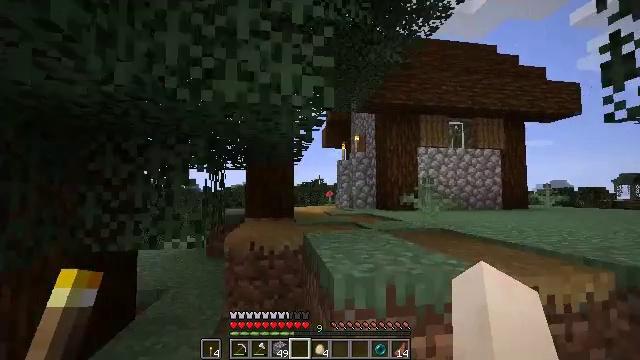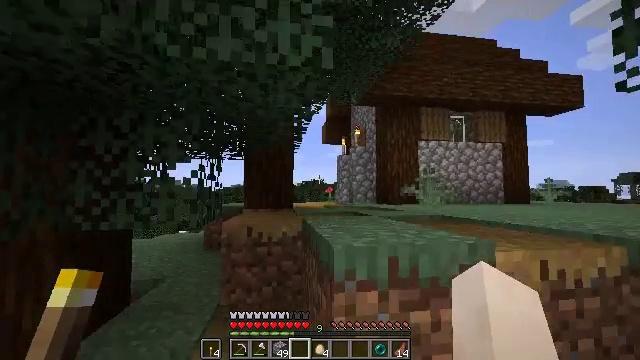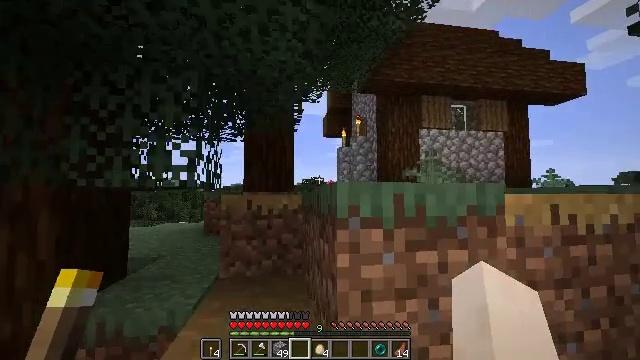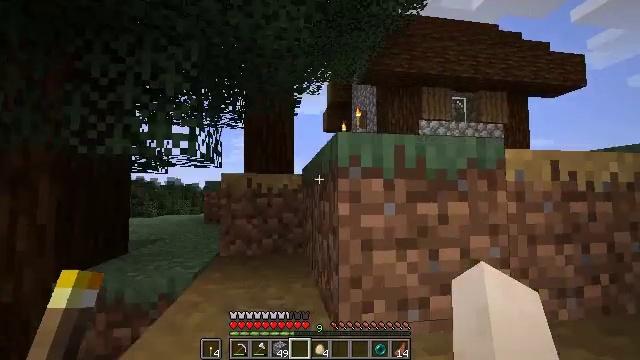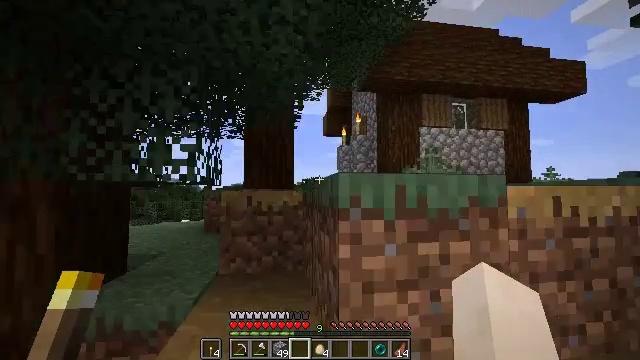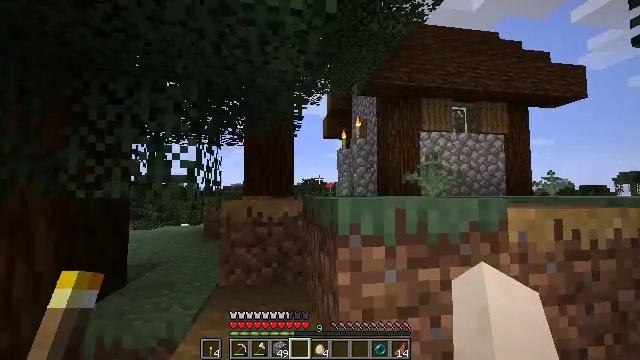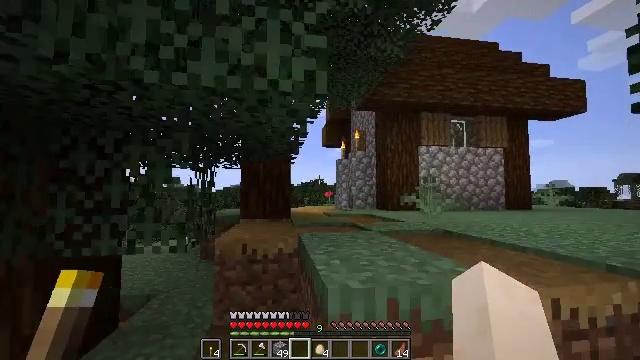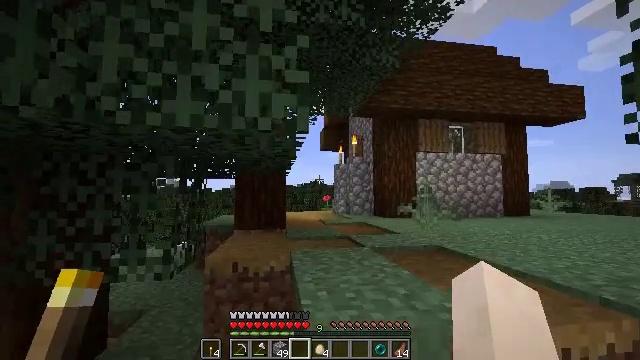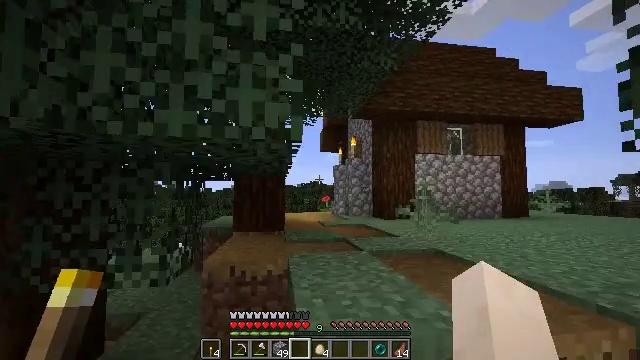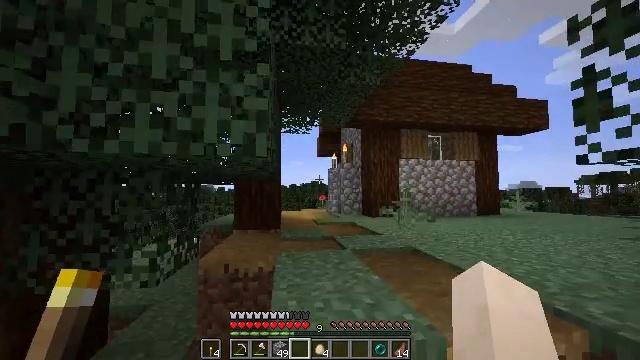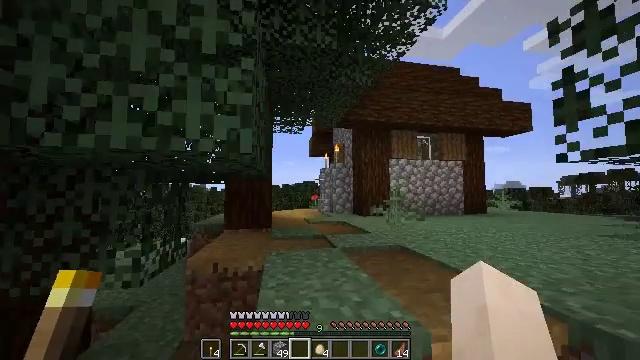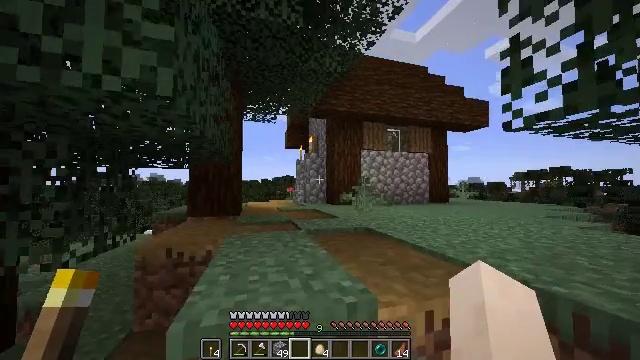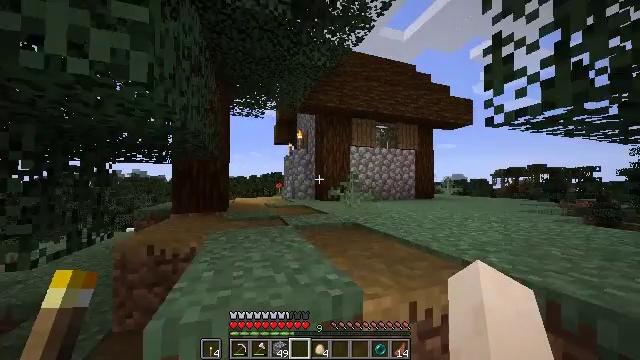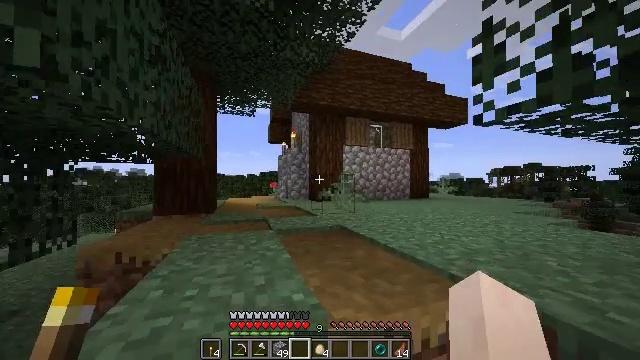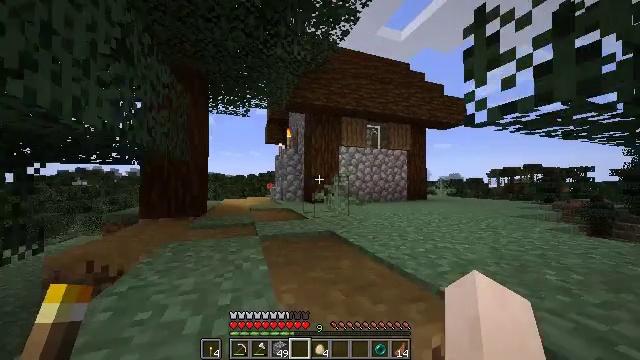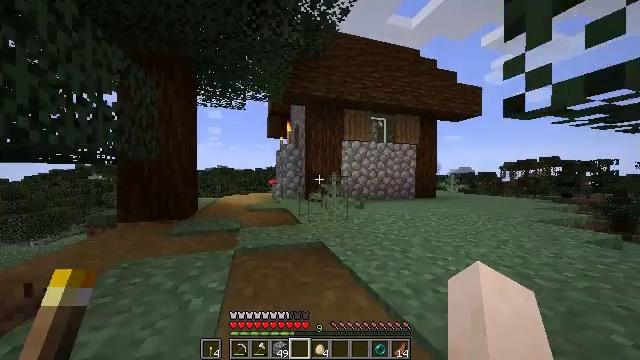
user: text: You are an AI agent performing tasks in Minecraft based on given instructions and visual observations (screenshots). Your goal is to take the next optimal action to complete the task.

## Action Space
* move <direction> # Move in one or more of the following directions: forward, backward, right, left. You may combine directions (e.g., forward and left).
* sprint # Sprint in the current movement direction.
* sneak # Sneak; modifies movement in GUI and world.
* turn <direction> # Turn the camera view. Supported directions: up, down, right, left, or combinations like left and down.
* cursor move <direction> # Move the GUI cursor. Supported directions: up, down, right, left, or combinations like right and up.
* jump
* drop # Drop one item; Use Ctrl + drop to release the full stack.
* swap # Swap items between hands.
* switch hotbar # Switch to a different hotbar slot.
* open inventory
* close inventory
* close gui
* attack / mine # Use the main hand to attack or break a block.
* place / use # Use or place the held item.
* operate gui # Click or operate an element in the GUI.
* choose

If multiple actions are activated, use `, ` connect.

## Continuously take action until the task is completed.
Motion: motion action
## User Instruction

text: Attack the grass path to restore it to dirt.
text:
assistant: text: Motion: move forward and move right, sprint, jump
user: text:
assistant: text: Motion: move forward and move right, sprint, jump
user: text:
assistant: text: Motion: move forward and move right, sprint, jump
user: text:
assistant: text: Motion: move forward and move right, sprint, jump
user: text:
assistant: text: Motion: move forward and move right, sprint, jump
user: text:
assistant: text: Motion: move forward and move right, sprint, jump
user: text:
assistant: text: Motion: move forward and move right, sprint, jump
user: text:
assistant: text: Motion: move forward and move right, sprint, jump
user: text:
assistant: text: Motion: move forward and move right, sprint, jump
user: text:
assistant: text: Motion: move forward and move right, sprint, turn right, jump
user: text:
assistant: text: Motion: move forward and move right, sprint, turn right and down, jump
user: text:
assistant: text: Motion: move forward and move right, sprint, turn right, jump
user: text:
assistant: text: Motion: move forward and move right, sprint, jump
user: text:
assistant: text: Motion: move forward and move right, sprint, jump
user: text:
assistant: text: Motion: move forward and move right, sprint, turn left and down, jump
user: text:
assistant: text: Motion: move forward and move right, sprint, turn left and down, jump
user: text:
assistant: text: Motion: move forward, sprint, turn left, jump
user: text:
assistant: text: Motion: move forward, sprint, jump
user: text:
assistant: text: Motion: move forward, sprint, jump
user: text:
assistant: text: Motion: move forward, sprint, turn left, jump
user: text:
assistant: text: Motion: move forward, sprint, turn left, jump
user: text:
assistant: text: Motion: move forward, sprint, jump
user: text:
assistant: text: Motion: move forward, sprint, jump
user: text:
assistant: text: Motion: move forward, sprint, jump
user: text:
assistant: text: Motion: move forward, sprint, jump
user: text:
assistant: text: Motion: move forward, sprint, jump
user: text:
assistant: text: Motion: move forward, sprint, jump
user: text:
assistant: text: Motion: move forward, sprint, jump
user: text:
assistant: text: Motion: move forward, sprint
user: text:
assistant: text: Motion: move forward, sprint, jump